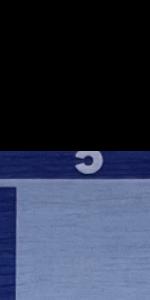
Label: Empty